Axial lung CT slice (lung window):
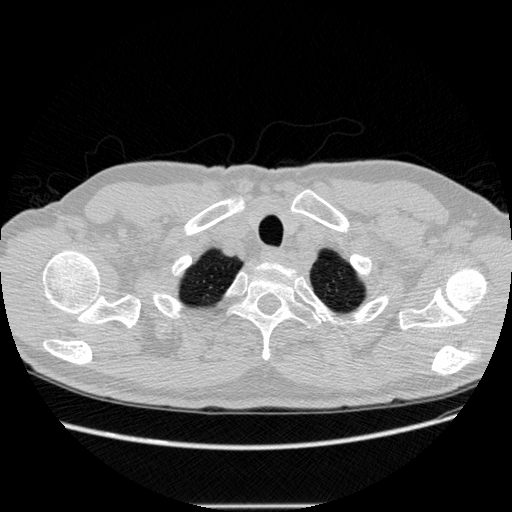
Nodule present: no